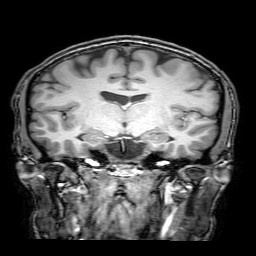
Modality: T1w
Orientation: sagittal